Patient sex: F
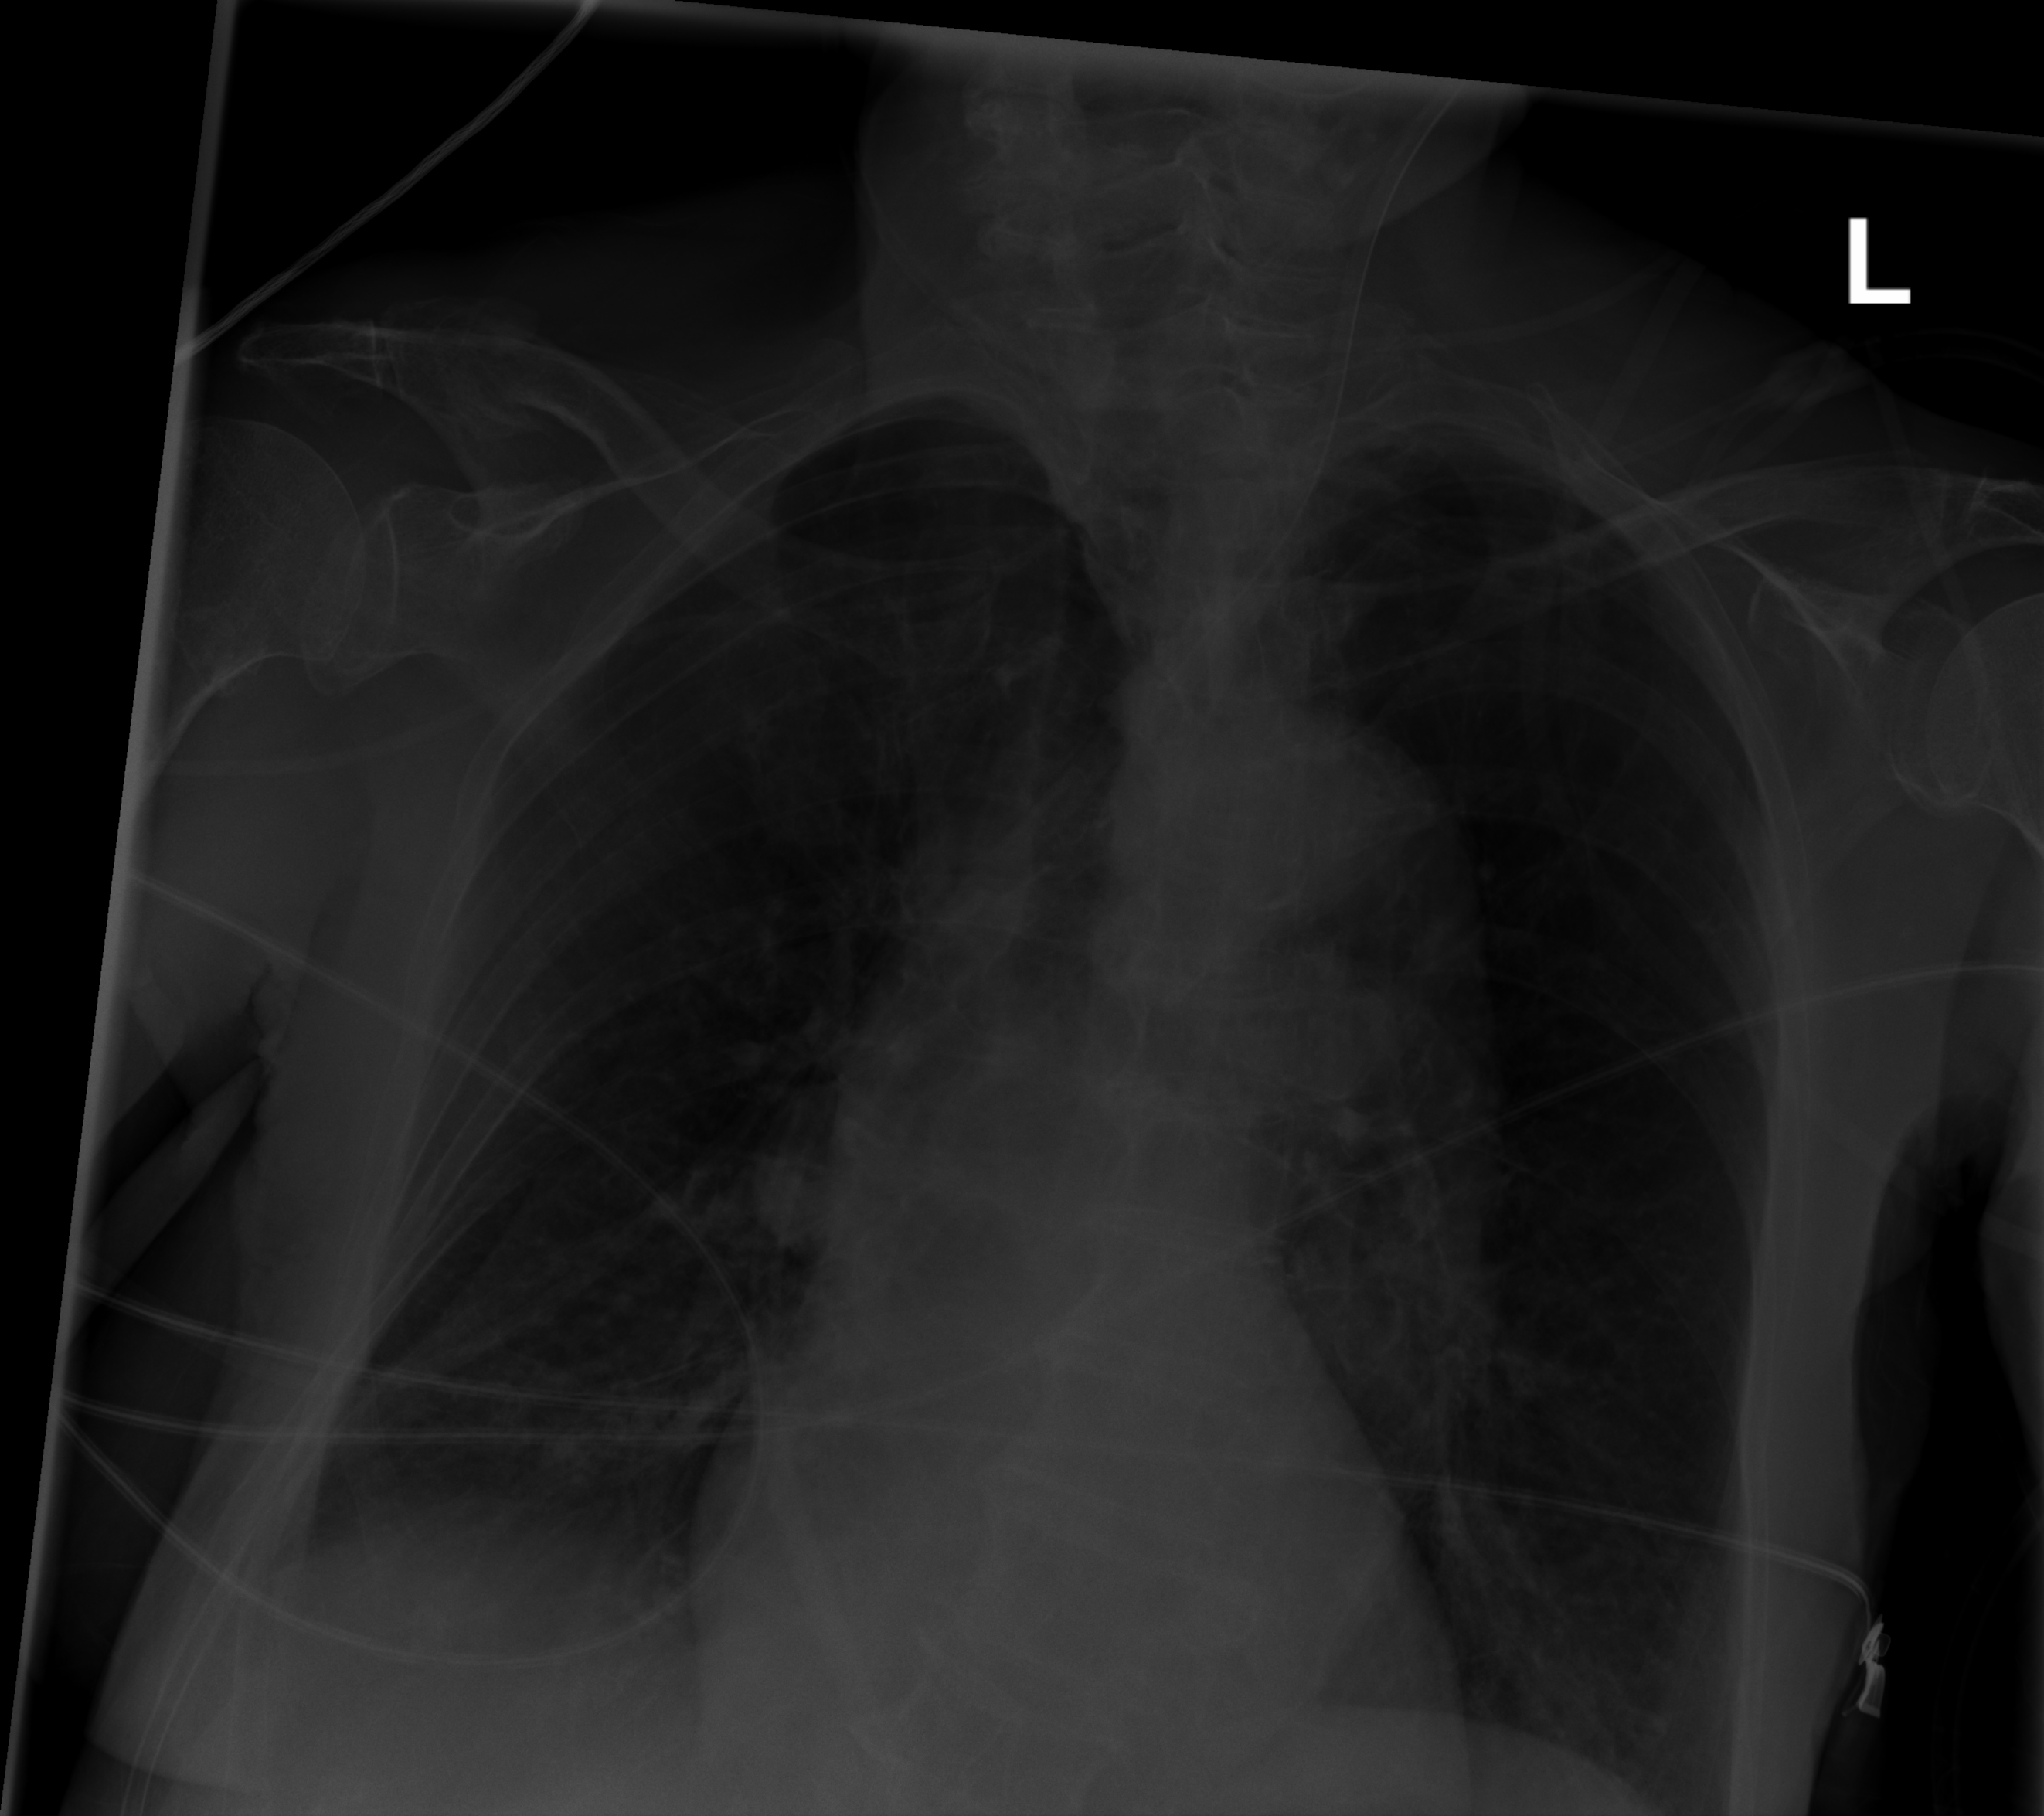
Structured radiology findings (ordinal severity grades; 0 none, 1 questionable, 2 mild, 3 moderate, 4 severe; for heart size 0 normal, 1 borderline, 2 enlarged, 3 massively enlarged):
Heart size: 1
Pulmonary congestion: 2
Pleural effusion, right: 1
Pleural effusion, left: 0
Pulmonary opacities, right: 0
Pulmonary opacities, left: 0
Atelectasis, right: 2
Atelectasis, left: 2